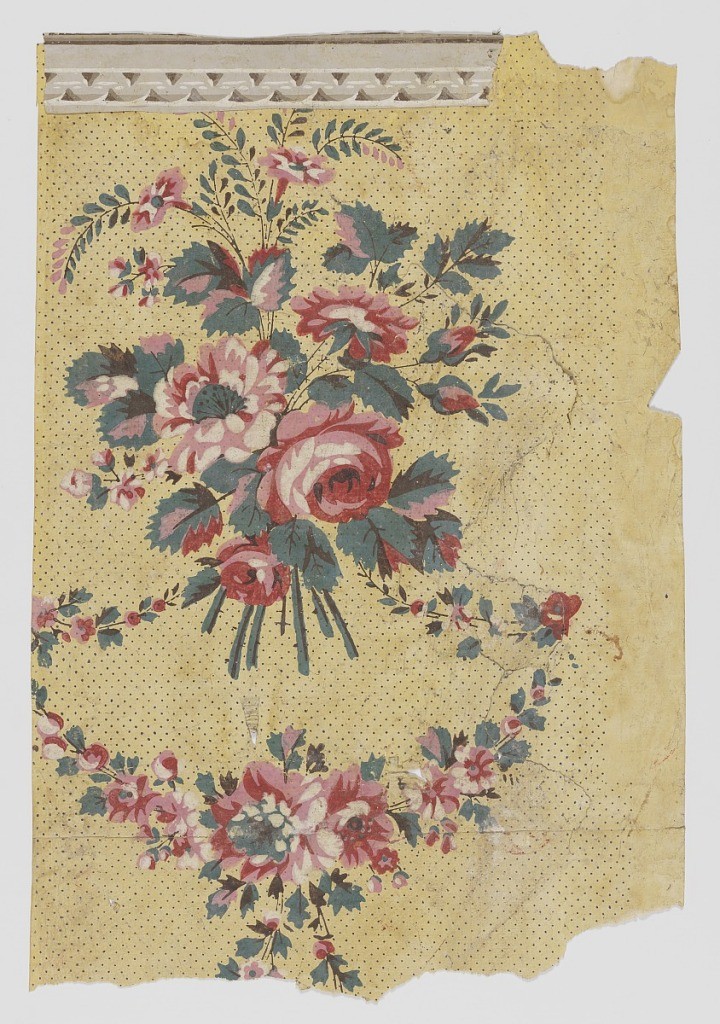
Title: Sidewall
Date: ca. 1800
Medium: Block printed on handmade paper
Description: Bouquets of red flowers set within floral garlands. Printed in red, pink, green, brown and pale yellow on dotted yellow ground. One section has a ribbon and rod border, printed in grisaille, attached.